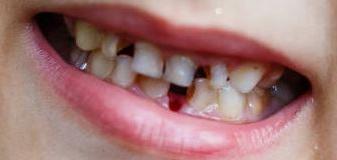
Condition: hypodontia